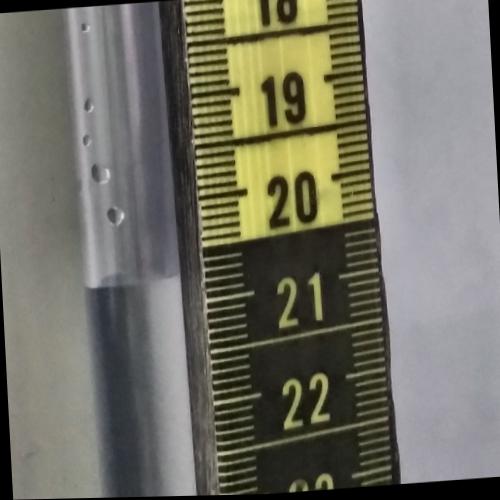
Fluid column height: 20.7 cm